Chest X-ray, AP view. Patient: 45 years old, sex M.
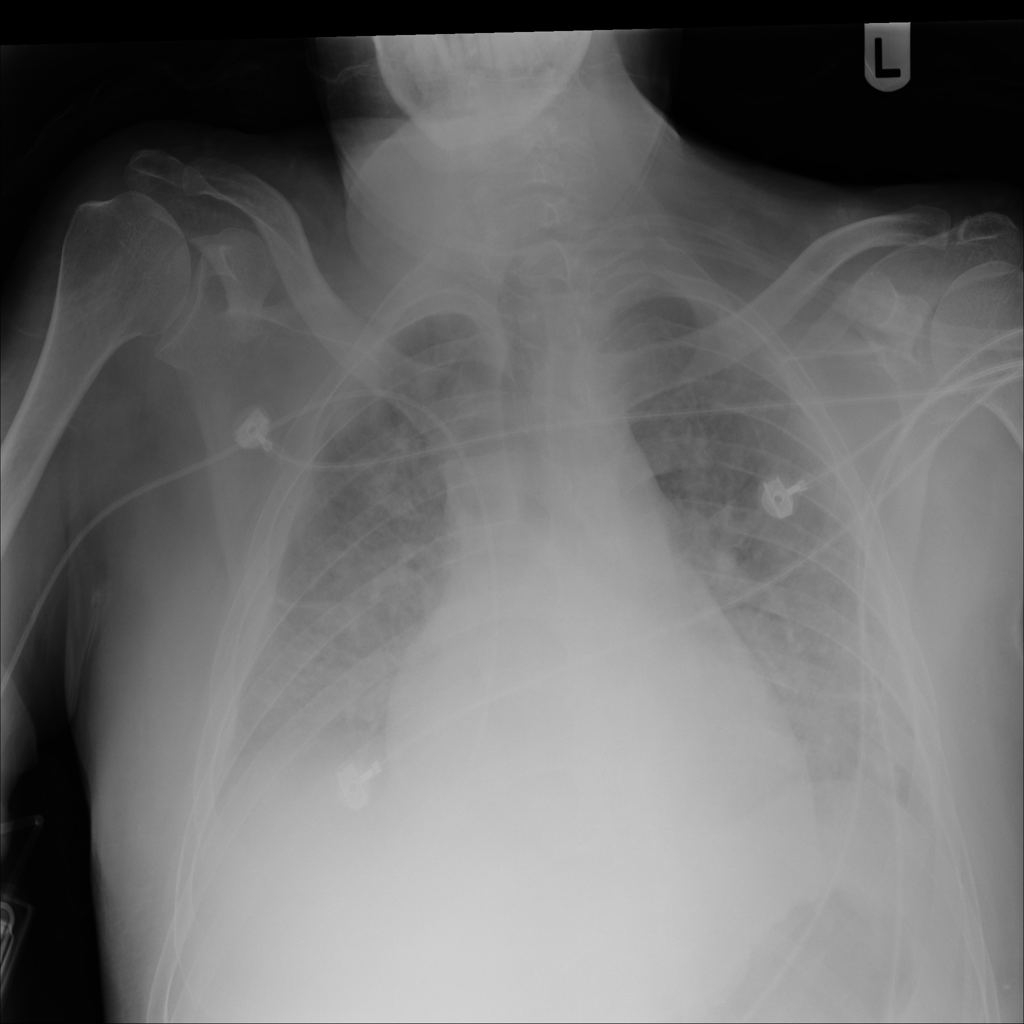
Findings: Infiltration